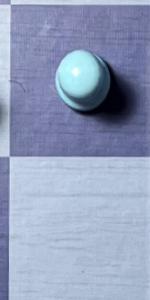
Label: Empty